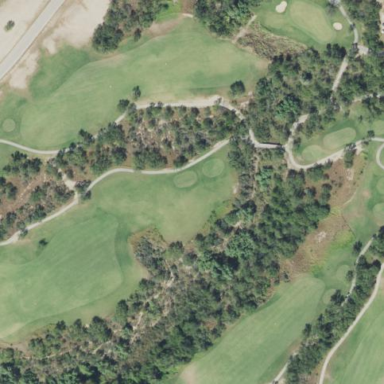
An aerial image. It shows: Golf rough area.